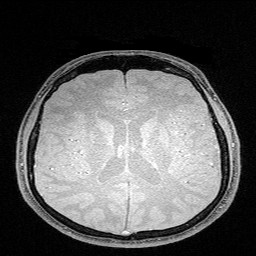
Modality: FLASH
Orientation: coronal
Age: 25
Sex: male